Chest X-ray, PA view. Patient: 74 years old, sex F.
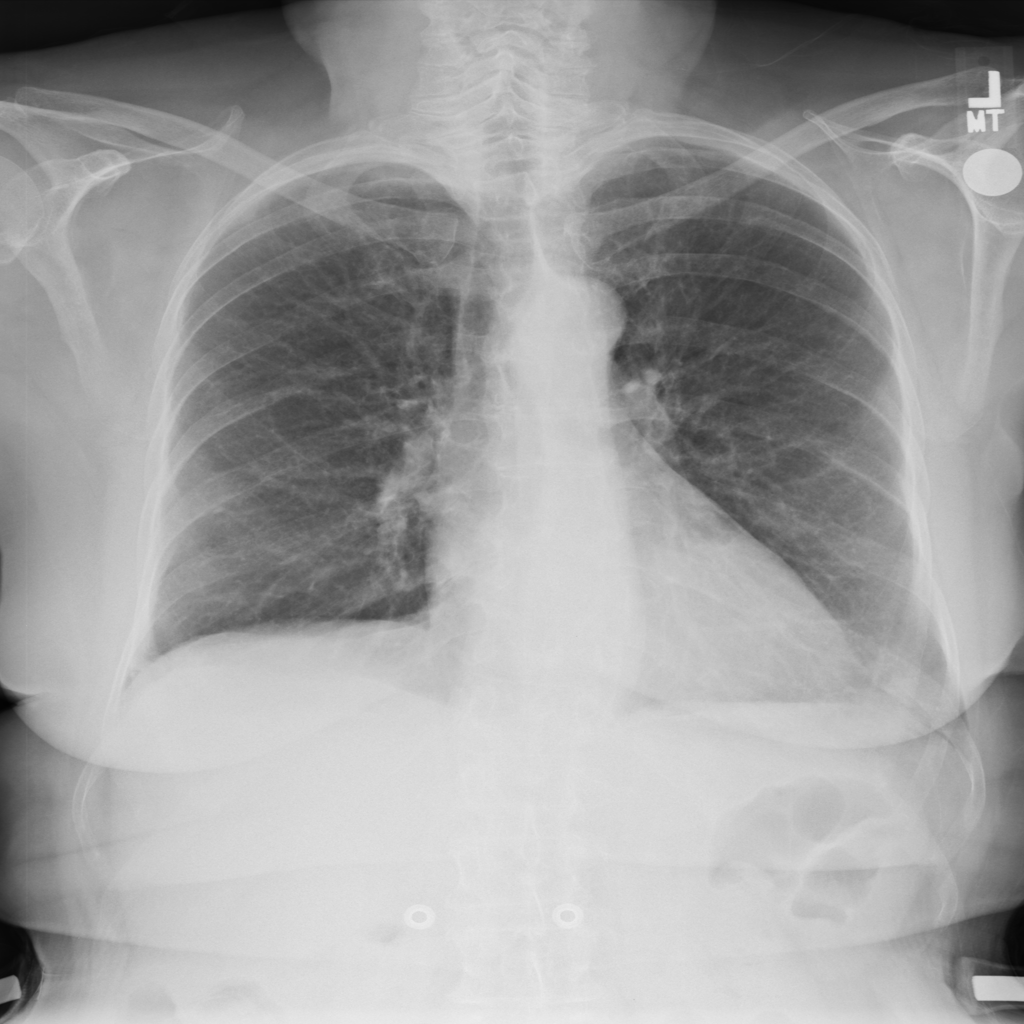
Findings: No Finding